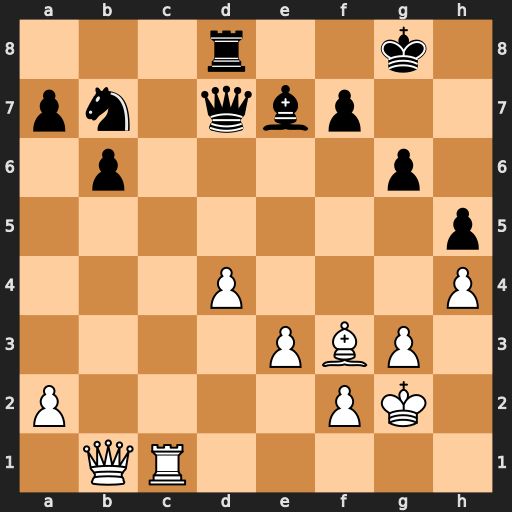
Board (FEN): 3r2k1/pn1qbp2/1p4p1/7p/3P3P/4PBP1/P4PK1/1QR5
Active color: w
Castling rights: -
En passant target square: -
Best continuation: Bc6 Qd6 Bxb7